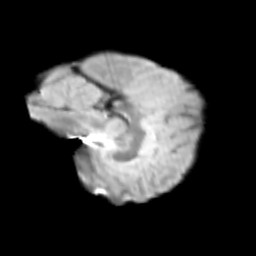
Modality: T2w
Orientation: sagittal
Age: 11
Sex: female
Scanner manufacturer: siemens
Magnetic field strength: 3 T
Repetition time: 3.8 s
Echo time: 0.07 s